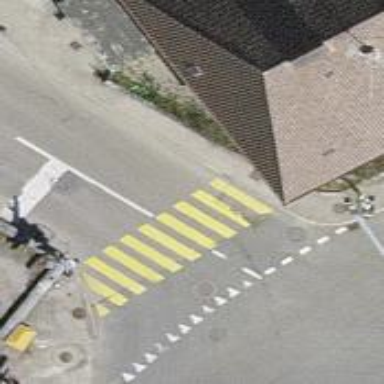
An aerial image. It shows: Bus stop with platform for public transport.